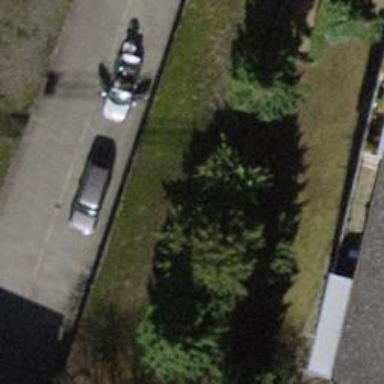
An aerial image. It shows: Group of garages.